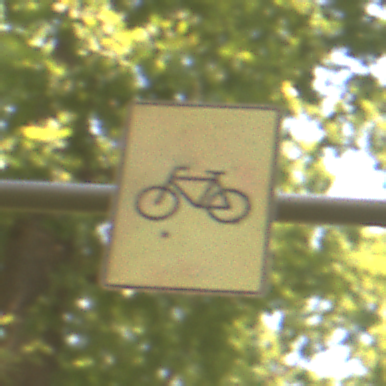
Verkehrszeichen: RadverkehrOhnePfeilsymbol
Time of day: Midday
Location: Outdoor (Nature)
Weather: PartlyCloudy
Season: NotSpecified
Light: Natural